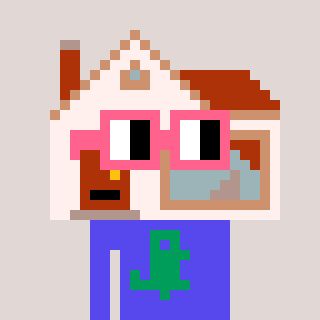
a pixel art character with square pink glasses, a house-shaped head and a computerblue-colored body on a warm background